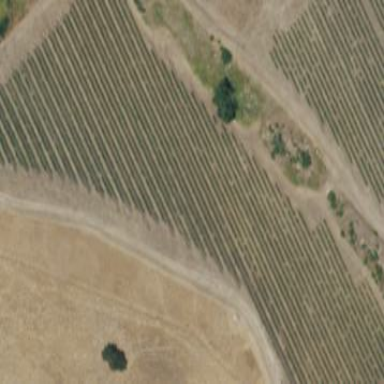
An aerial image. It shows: Vineyard where grapes are grown.